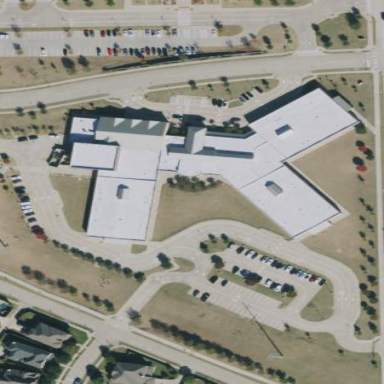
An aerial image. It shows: School building.